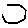
Label: hexagon